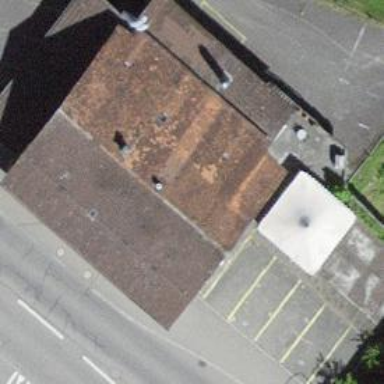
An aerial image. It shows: Pub.